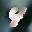
Label: 4